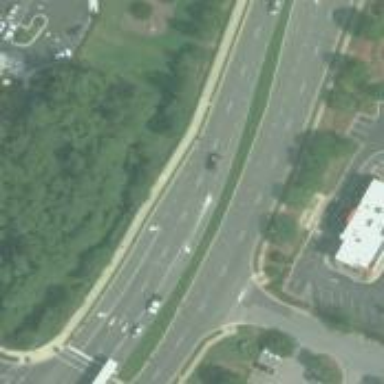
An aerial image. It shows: Primary highway with separate asphalt sidewalk.